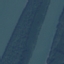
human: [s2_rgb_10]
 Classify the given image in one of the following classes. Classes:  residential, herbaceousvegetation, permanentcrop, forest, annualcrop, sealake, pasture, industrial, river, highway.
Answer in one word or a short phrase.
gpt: River